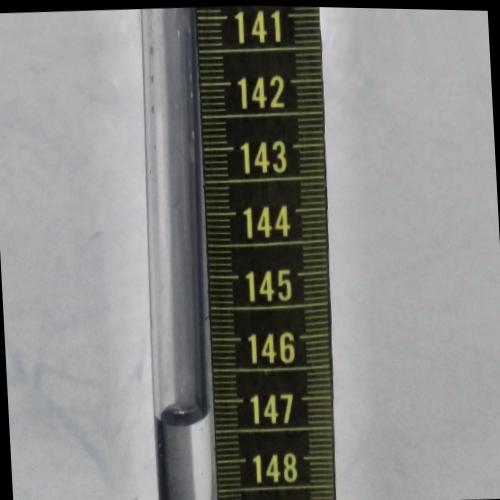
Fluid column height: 147.3 cm